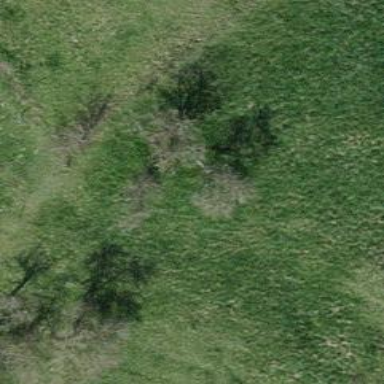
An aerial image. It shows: Single tag "natural: tree."